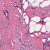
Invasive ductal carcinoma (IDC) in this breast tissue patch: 1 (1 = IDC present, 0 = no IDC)